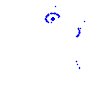
Particle: proton